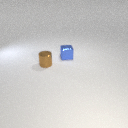
small blue metal cube behind small brown metal cylinder